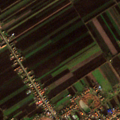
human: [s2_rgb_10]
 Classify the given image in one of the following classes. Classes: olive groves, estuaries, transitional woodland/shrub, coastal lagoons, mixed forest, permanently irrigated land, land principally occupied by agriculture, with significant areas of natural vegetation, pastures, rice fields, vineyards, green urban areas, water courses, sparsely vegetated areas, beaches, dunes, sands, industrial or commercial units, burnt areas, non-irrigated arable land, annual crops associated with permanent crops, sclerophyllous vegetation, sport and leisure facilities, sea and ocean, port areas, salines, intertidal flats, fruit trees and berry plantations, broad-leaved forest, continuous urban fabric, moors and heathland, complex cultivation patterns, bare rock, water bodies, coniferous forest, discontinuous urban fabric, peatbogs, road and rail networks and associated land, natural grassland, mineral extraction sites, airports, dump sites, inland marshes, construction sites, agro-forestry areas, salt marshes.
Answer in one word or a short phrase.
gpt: discontinuous urban fabric, non-irrigated arable land, complex cultivation patterns